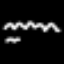
Label: squiggle